Question: I have a problem, I am making a RPG game with C++, and here is my problem:
I have a 1D vector that contains "gid" elements of tiles in my game, like this picture:

This 1D vector contains 400 elements (my map is 20x20), and I want to convert it to a 2D vector, so I can then create a grid of tiles...
I have tried this:
'''
map_floor2D.resize(map_floor.size(), map_floor);
for (int i = 0; i < map_floor2D.size(); i++)
{
for (int j = 0; j < map_floor2D[i].size(); i++)
{
cout << map_floor2D[i][j];
}
}
'''
'map_floor' is the 1D vector.
'map_floor2D' is the 2D vector
How can I do that?
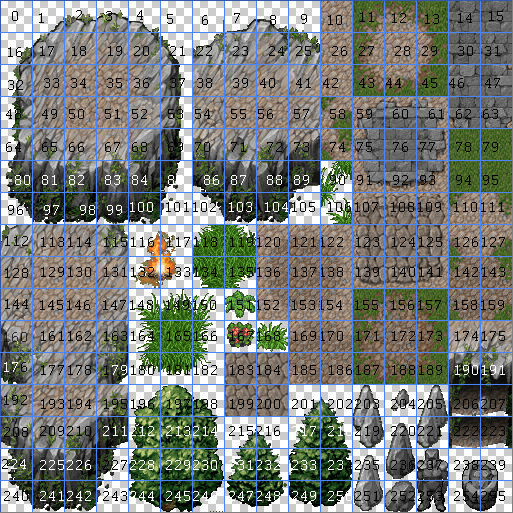
Answer: '''
vector<int> map_floor1D;
vector<vector< int> > map_floor2D;
map_floor2D.resize(20);
for (int i = 0; i < 20; i++)
{
map_floor2D[i].resize(20);
}
for (int i = 0; i < map_floor1D.size(); i++)
{
int row = i / 20;
int col = i %20;
map_floor2D[row][col] = map_floor1D[i];
}
'''